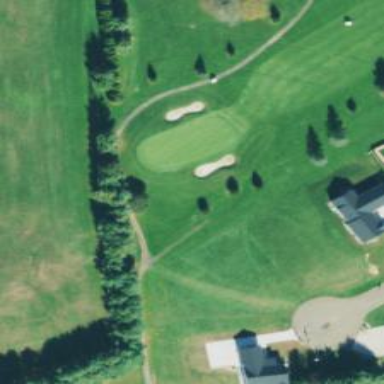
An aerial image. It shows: Path for both road and golf.